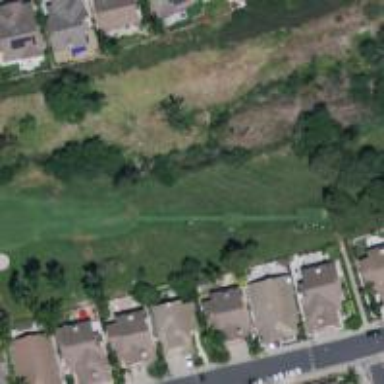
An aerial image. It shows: Golf course surrounded by greenery.